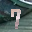
Label: 7